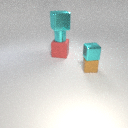
large red rubber cube to the left of small brown rubber cube